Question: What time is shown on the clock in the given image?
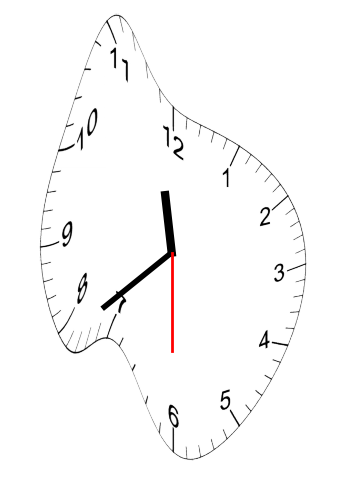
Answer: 11:38:30